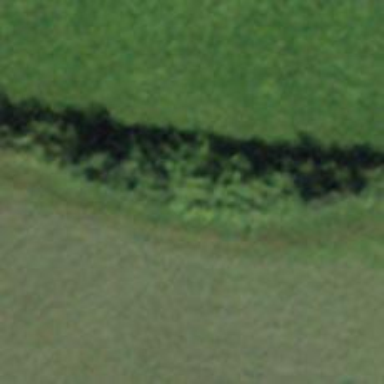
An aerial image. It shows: Hedge acting as barrier.